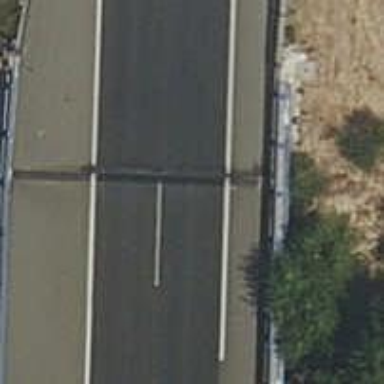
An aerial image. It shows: Motorway bridge.